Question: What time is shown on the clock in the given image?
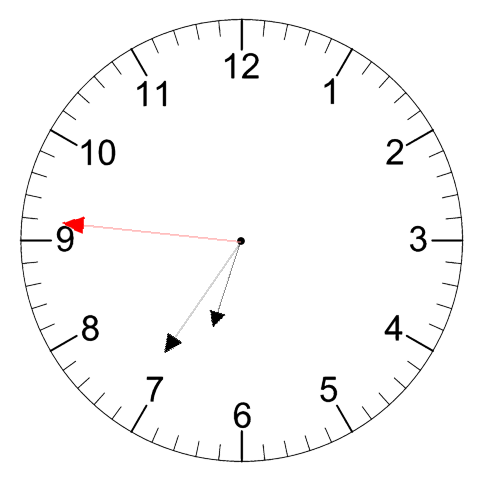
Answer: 06:35:46